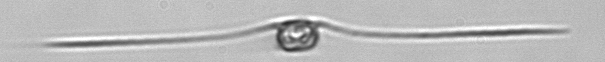
Label: Chaetoceros_danicus